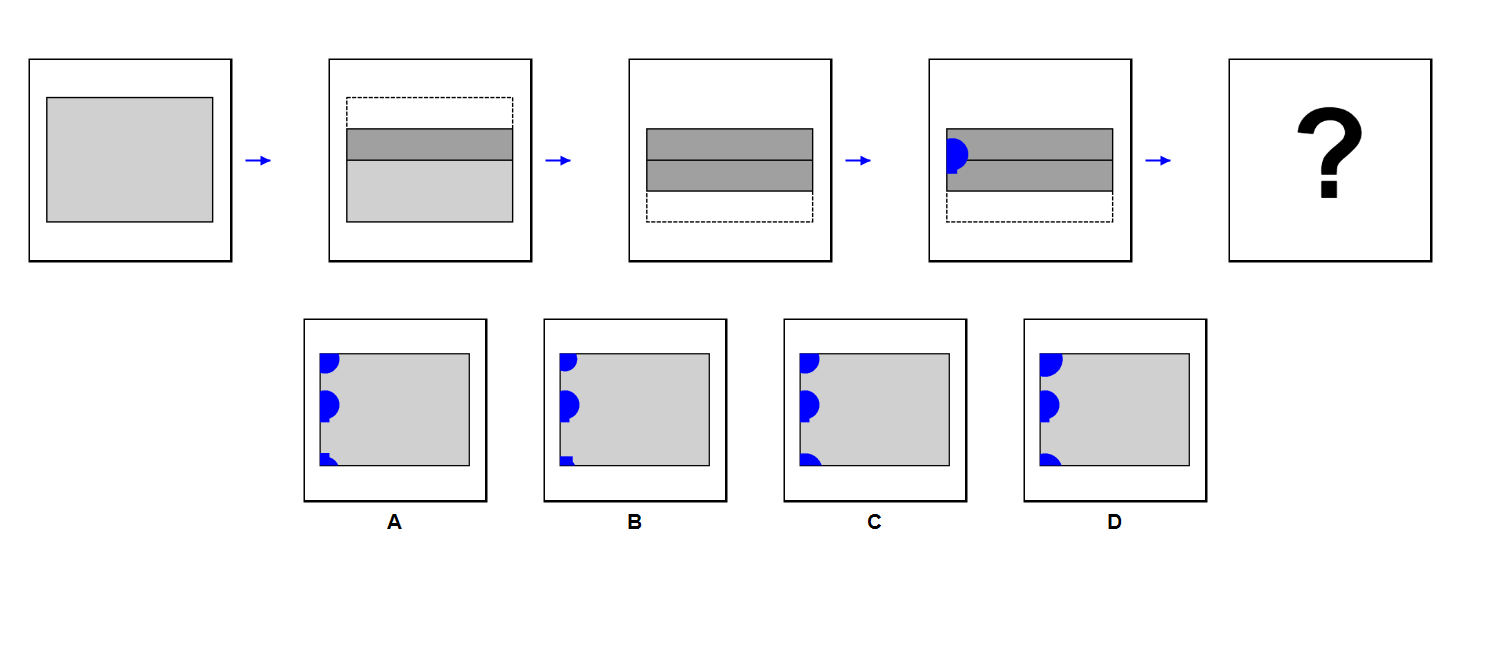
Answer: A